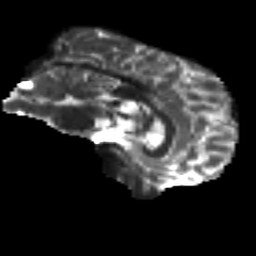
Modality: T2w
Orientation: sagittal
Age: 26
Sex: male
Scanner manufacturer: siemens
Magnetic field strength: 3 T
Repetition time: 8.8 s
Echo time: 0.085 s